Question: I have several images inside a container and I would like the images to be centered horizontally when the browser is resized. Currently, images align with the left edge like 'left: 0', I want them to overflow outside the left and right edge if container is narrower than the image. I thought 'margin: 0 auto' would work. But it seems it doesn't. Basically this is what I want:

HTML:
'''
<div class="container-fluid main-slide">
<div class="mask"></div>
<div class="cycle-slideshow" style="position: relative;">
<img src="/img/1.jpg" style="margin: 0 auto; min-width:100%; position: absolute; top:50%; transform: translateY(-30%);display:block;">
<img src="/img/2.jpg" style="margin: 0 auto; min-width:100%; position: absolute; top:50%; transform: translateY(-30%);display:block;">
<img src="/img/3.jpg" style="margin: 0 auto; min-width:100%; position: absolute; top:50%; transform: translateY(-30%);display:block;">
<img src="/img/4.jpg" style="margin: 0 auto; min-width:100%; position: absolute; top:50%; transform: translateY(-30%);display:block;">
</div>
</div>
'''
CSS:
'''
.main-slide{
height:520px;
width:100%;
max-width:1920px;
padding:0;
margin:0 auto;
overflow:hidden;
position: relative;
}
'''
<URL>
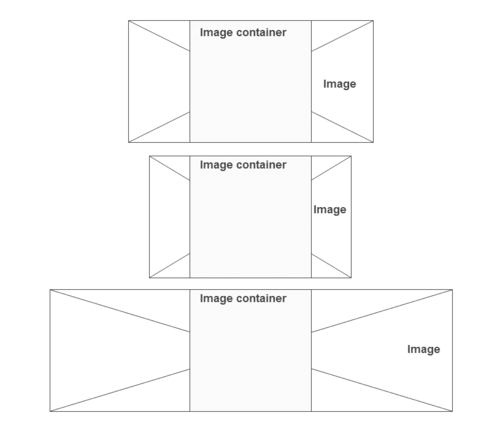
Answer: The following trick will center an image horizontally even if that requires pushing the left side outside the container.
'''
.cycle-slideshow {
position: relative;
/* for testing */
margin: 0 auto;
border: 10px solid #FC0;
width: 200px;
height: 200px;
}
.cycle-slideshow img {
position: absolute;
top: 0;
/* fill vertically */
width: auto;
height: 100%;
/* center horizontally */
left: -1000px;
right: -1000px;
margin-left: auto;
margin-right: auto;
/* for testing */
z-index: -1;
}
'''
'''
<div class="container-fluid main-slide">
<div class="cycle-slideshow">
<img src="http://dummyimage.com/800x200/000/fff">
<img src="http://dummyimage.com/600x200/000/fff" style="display: none;">
<img src="http://dummyimage.com/400x200/000/fff" style="display: none;">
<img src="http://dummyimage.com/200x200/000/fff" style="display: none;">
</div>
</div>
<!-- cycle plugin will cycle the images one by one -->
'''
<URL>